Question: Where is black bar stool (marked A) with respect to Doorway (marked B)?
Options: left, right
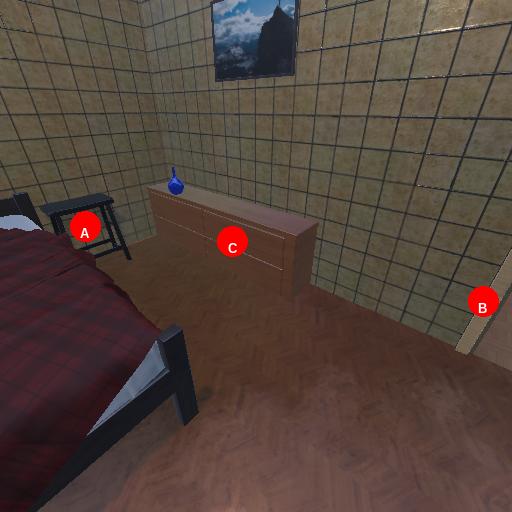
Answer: left